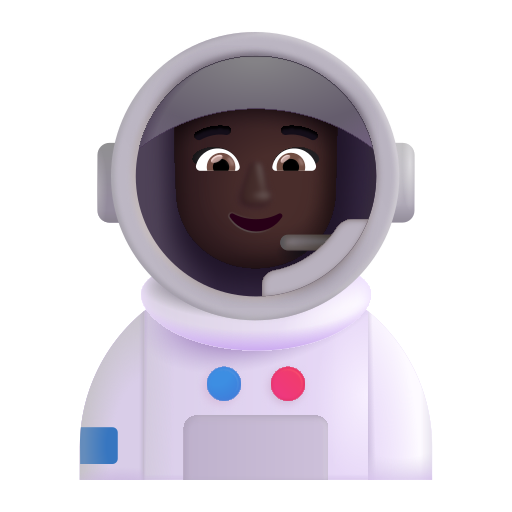
woman astronaut color dark